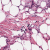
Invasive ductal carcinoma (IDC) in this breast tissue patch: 0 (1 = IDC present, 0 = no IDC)